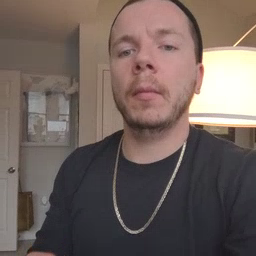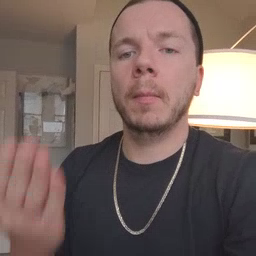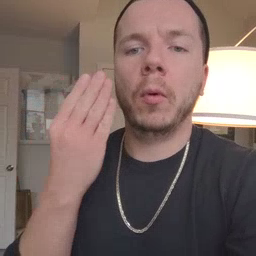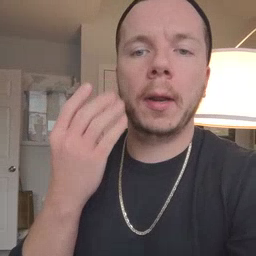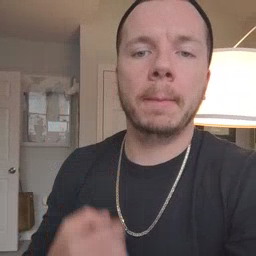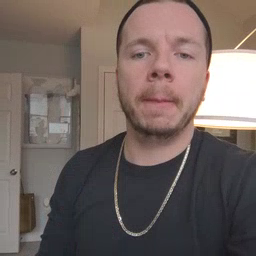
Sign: morning